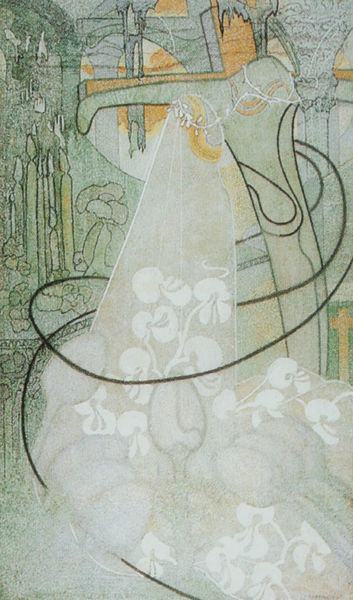
Titel: Die Braut
Künstler: Johan Thorn-Prikker
Standort: Otterlo
Institution: Kröller-Müller Museum
Schlagwörter: gemälde, mann, weiß, bäume, gelb, grün, komposition, ocker, stadt, äste, bewegung, blume, blumen, bunt, frau, grau, hell, kleid, licht, orange, pastell, schwarz, säule, zeichnung, blüten, eis, schleier, beige, muster, ornament, tanz, arme, öl, natur, wind, kirche, gold, paar, pflanze, pflanzen, wellen, bogen, abstrakt, modern, formen, grafik, linien, drehen, löffel, tulpen, braut, jugendstil, tapete, figurativ, floral, kerzen, stufen, transparent, klimt, frühling, bögen, kreuz, linie, linear, jugenstil, konturen, kreise, haarkranz, graphisch, altar, brautpaar, knospen, schlangen, kreisen, jugenstilistisch, fresco, pastel, abstrackt, pastelle, heirat, jugendstilistisch, line, pirouette, tapte, 19 jahrhundert, blumenmsuter, apstrackt